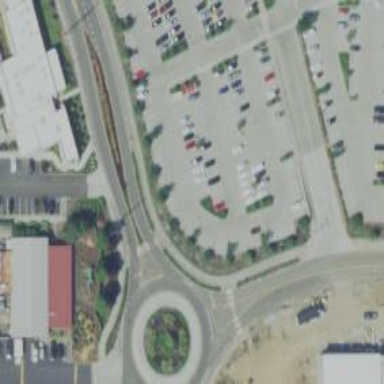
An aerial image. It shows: Asphalt path with crossing.